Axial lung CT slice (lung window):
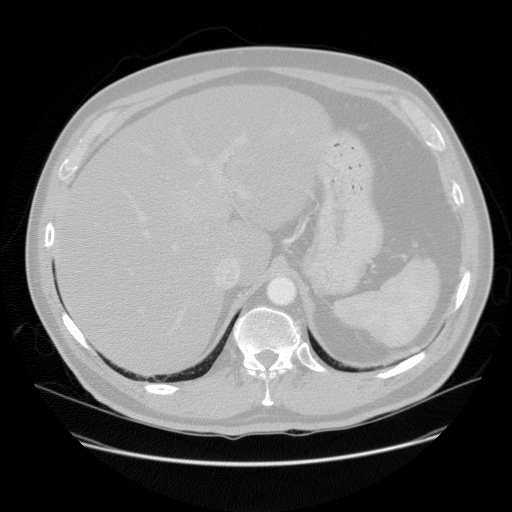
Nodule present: no